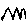
Label: zigzag